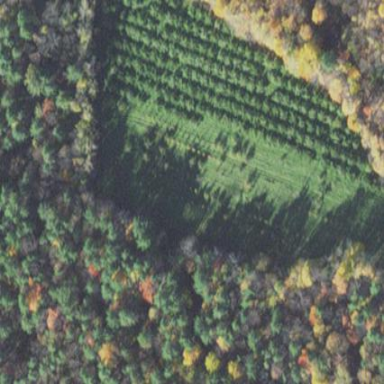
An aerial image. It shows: Orchard.